Question: I have a pandas dataframe that contains multiple rows with a datetime and a sensor value. My goal is to add a column that calculates the days until the sensor value will exceed the threshold the next time.
For instance, for the data <2019-01-05 11:00:00, 200>, <2019-01-06 12:00:00, 250>, <2019-01-07 13:00:00, 300> I would want the additional column to look like [1 day, 0 days, 0 days] for thresholds between 200 and 250 and [2 days, 1 day, 0 days] for thresholds between 250 and 300.
I tried subsampling the dataframe with 'df_sub = df[df[sensor_value] >= threshold]', iterate over both dataframes and calculate the next timestamp in 'df_sub' given the current timestamp in 'df'. However, this solution seems to be every inefficient and I think that pandas might have some optimized way to calculating what I need.
In the following example code, I tried what I described above.
'''
import pandas as pd
data = [{'time': '2019-01-05 11:00:00', 'sensor_value' : 200},
{'time': '2019-01-05 14:37:52', 'sensor_value' : 220},
{'time': '2019-01-05 17:55:12', 'sensor_value' : 235},
{'time': '2019-01-06 12:00:00', 'sensor_value' : 250},
{'time': '2019-01-07 13:00:00', 'sensor_value' : 300},
{'time': '2019-01-08 14:00:00', 'sensor_value' : 250},
{'time': '2019-01-09 15:00:00', 'sensor_value' : 320}]
df = pd.DataFrame(data)
df['time'] = pd.to_datetime(df['time'])
def calc_rul(df, threshold):
# calculate all datetime where the threshold is exceeded
df_sub = sorted(df[df['sensor_value'] >= threshold]['time'].tolist())
# variable to store all days
remaining_days = []
for v1 in df['time'].tolist():
for v2 in df_sub:
# if the exceeding date is the first in future calculate the days difference
if(v2 > v1):
remaining_days.append((v2-v1).days)
break
elif(v2 == v1):
remaining_days.append(0)
break
df['RUL'] = pd.Series(remaining_days)
calc_rul(df, 300)
'''
Expected output (output of the above sample):

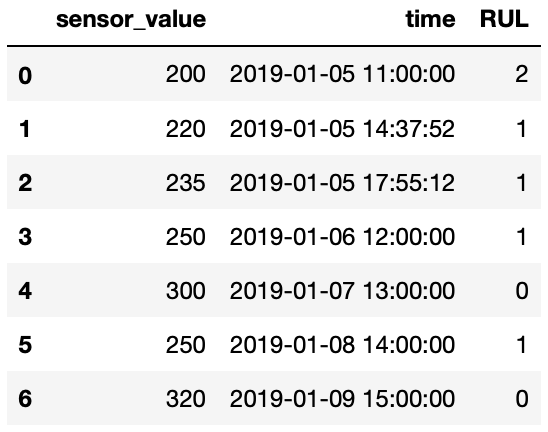
Answer: Here's what I would do for one threshold
'''
def calc_rul(df, thresh):
# we mark all the values greater than thresh
markers =df.value.ge(thresh)
# copy dates of the above row
df['last_day'] = np.nan
df.loc[markers, 'last_day'] = df.timestamp
# back fill those dates
df['last_day'] = df['last_day'].bfill().astype('datetime64[ns]')
df['RUL'] = (df.last_day - df.timestamp).dt.days
# drop the columns if necessary,
# remove this line to better see how the code works
df.drop('last_day', axis=1, inplace=True)
calc_rul(df, 300)
'''